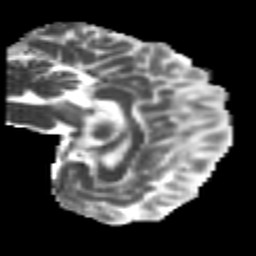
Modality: MD
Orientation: sagittal
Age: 26
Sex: male
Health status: healthy
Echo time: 0.074 s